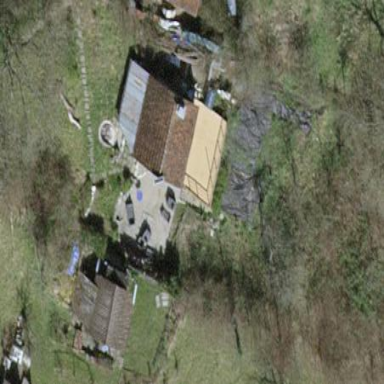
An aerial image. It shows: Shed building.